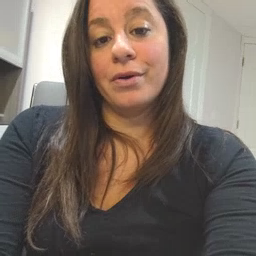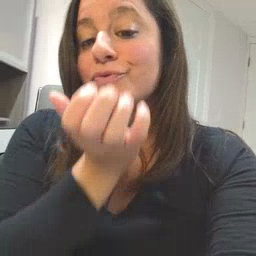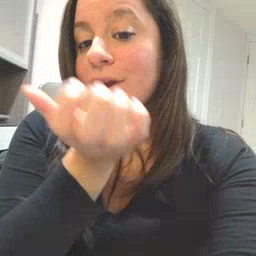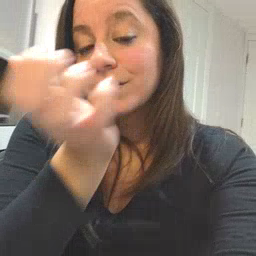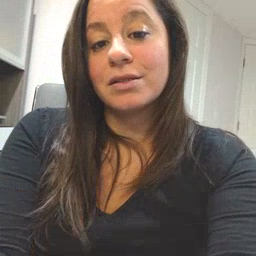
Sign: grass